Question: How can I make a grid according to the orientation of a polygon with some interval, where the polygon has always 4 point data with different orientation, for example my polygon looks like this :
'''
x1 = np.array([50,0,150,200,50])
y1 = np.array([10,-50,-60,0,10])
'''
and I want to make grid like this :

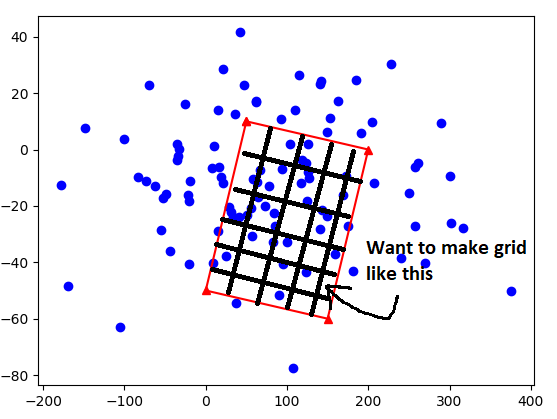
Answer: You can create a 'LineCollection' of "grid lines" by subdividing the polygon edges into equidistant parts as shown below. In the function 'grid', 'nx' and 'ny' are the number of lines to create per dimension of the polygon.
'''
import numpy as np
import matplotlib.pyplot as plt
from matplotlib.patches import Polygon
from matplotlib.collections import LineCollection
def grid(x,y, nx, ny, **kwargs):
def verts(a,b,c,d,n):
l1x = np.linspace(x[a],x[b], n)
l1y = np.linspace(y[a],y[b], n)
l2x = np.linspace(x[d],x[c], n)
l2y = np.linspace(y[d],y[c], n)
return np.stack((np.c_[l1x, l2x], np.c_[l1y, l2y]), axis=-1)
v = np.concatenate((verts(0,1,2,3,ny), verts(1,2,3,4,nx)), axis=0)
return LineCollection(v, **kwargs)
x1 = np.array([50,0,150,200,50])
y1 = np.array([10,-50,-60,0,10])
fig, ax = plt.subplots()
ax.add_collection(grid(x1,y1,5,6, color="gray"))
rect=Polygon(np.c_[x1,y1], edgecolor="C0", linewidth=2, facecolor="none", zorder=3)
ax.add_patch(rect)
ax.autoscale()
plt.show()
'''
<URL>